Field crop: tomato
Growth stage: 1
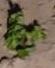
Species: portulaca